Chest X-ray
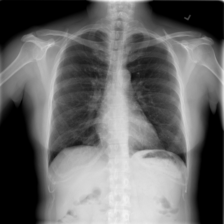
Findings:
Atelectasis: negative
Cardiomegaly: negative
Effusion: negative
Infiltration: negative
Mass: negative
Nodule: negative
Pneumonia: negative
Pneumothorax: negative
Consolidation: negative
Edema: negative
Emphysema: negative
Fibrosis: negative
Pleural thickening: negative
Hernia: negative